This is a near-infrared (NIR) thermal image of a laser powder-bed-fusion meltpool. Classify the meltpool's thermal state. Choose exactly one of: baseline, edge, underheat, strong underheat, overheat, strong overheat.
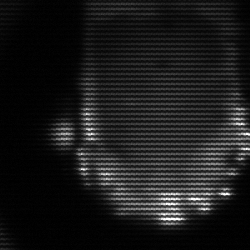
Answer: baseline